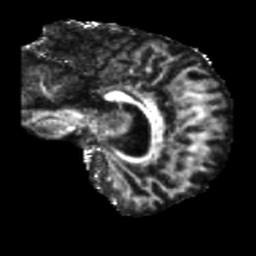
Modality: FA
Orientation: sagittal
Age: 46
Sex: male
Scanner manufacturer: siemens
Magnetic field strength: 3 T
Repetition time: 5.25 s
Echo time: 0.08 s